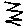
Label: zigzag